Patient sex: F
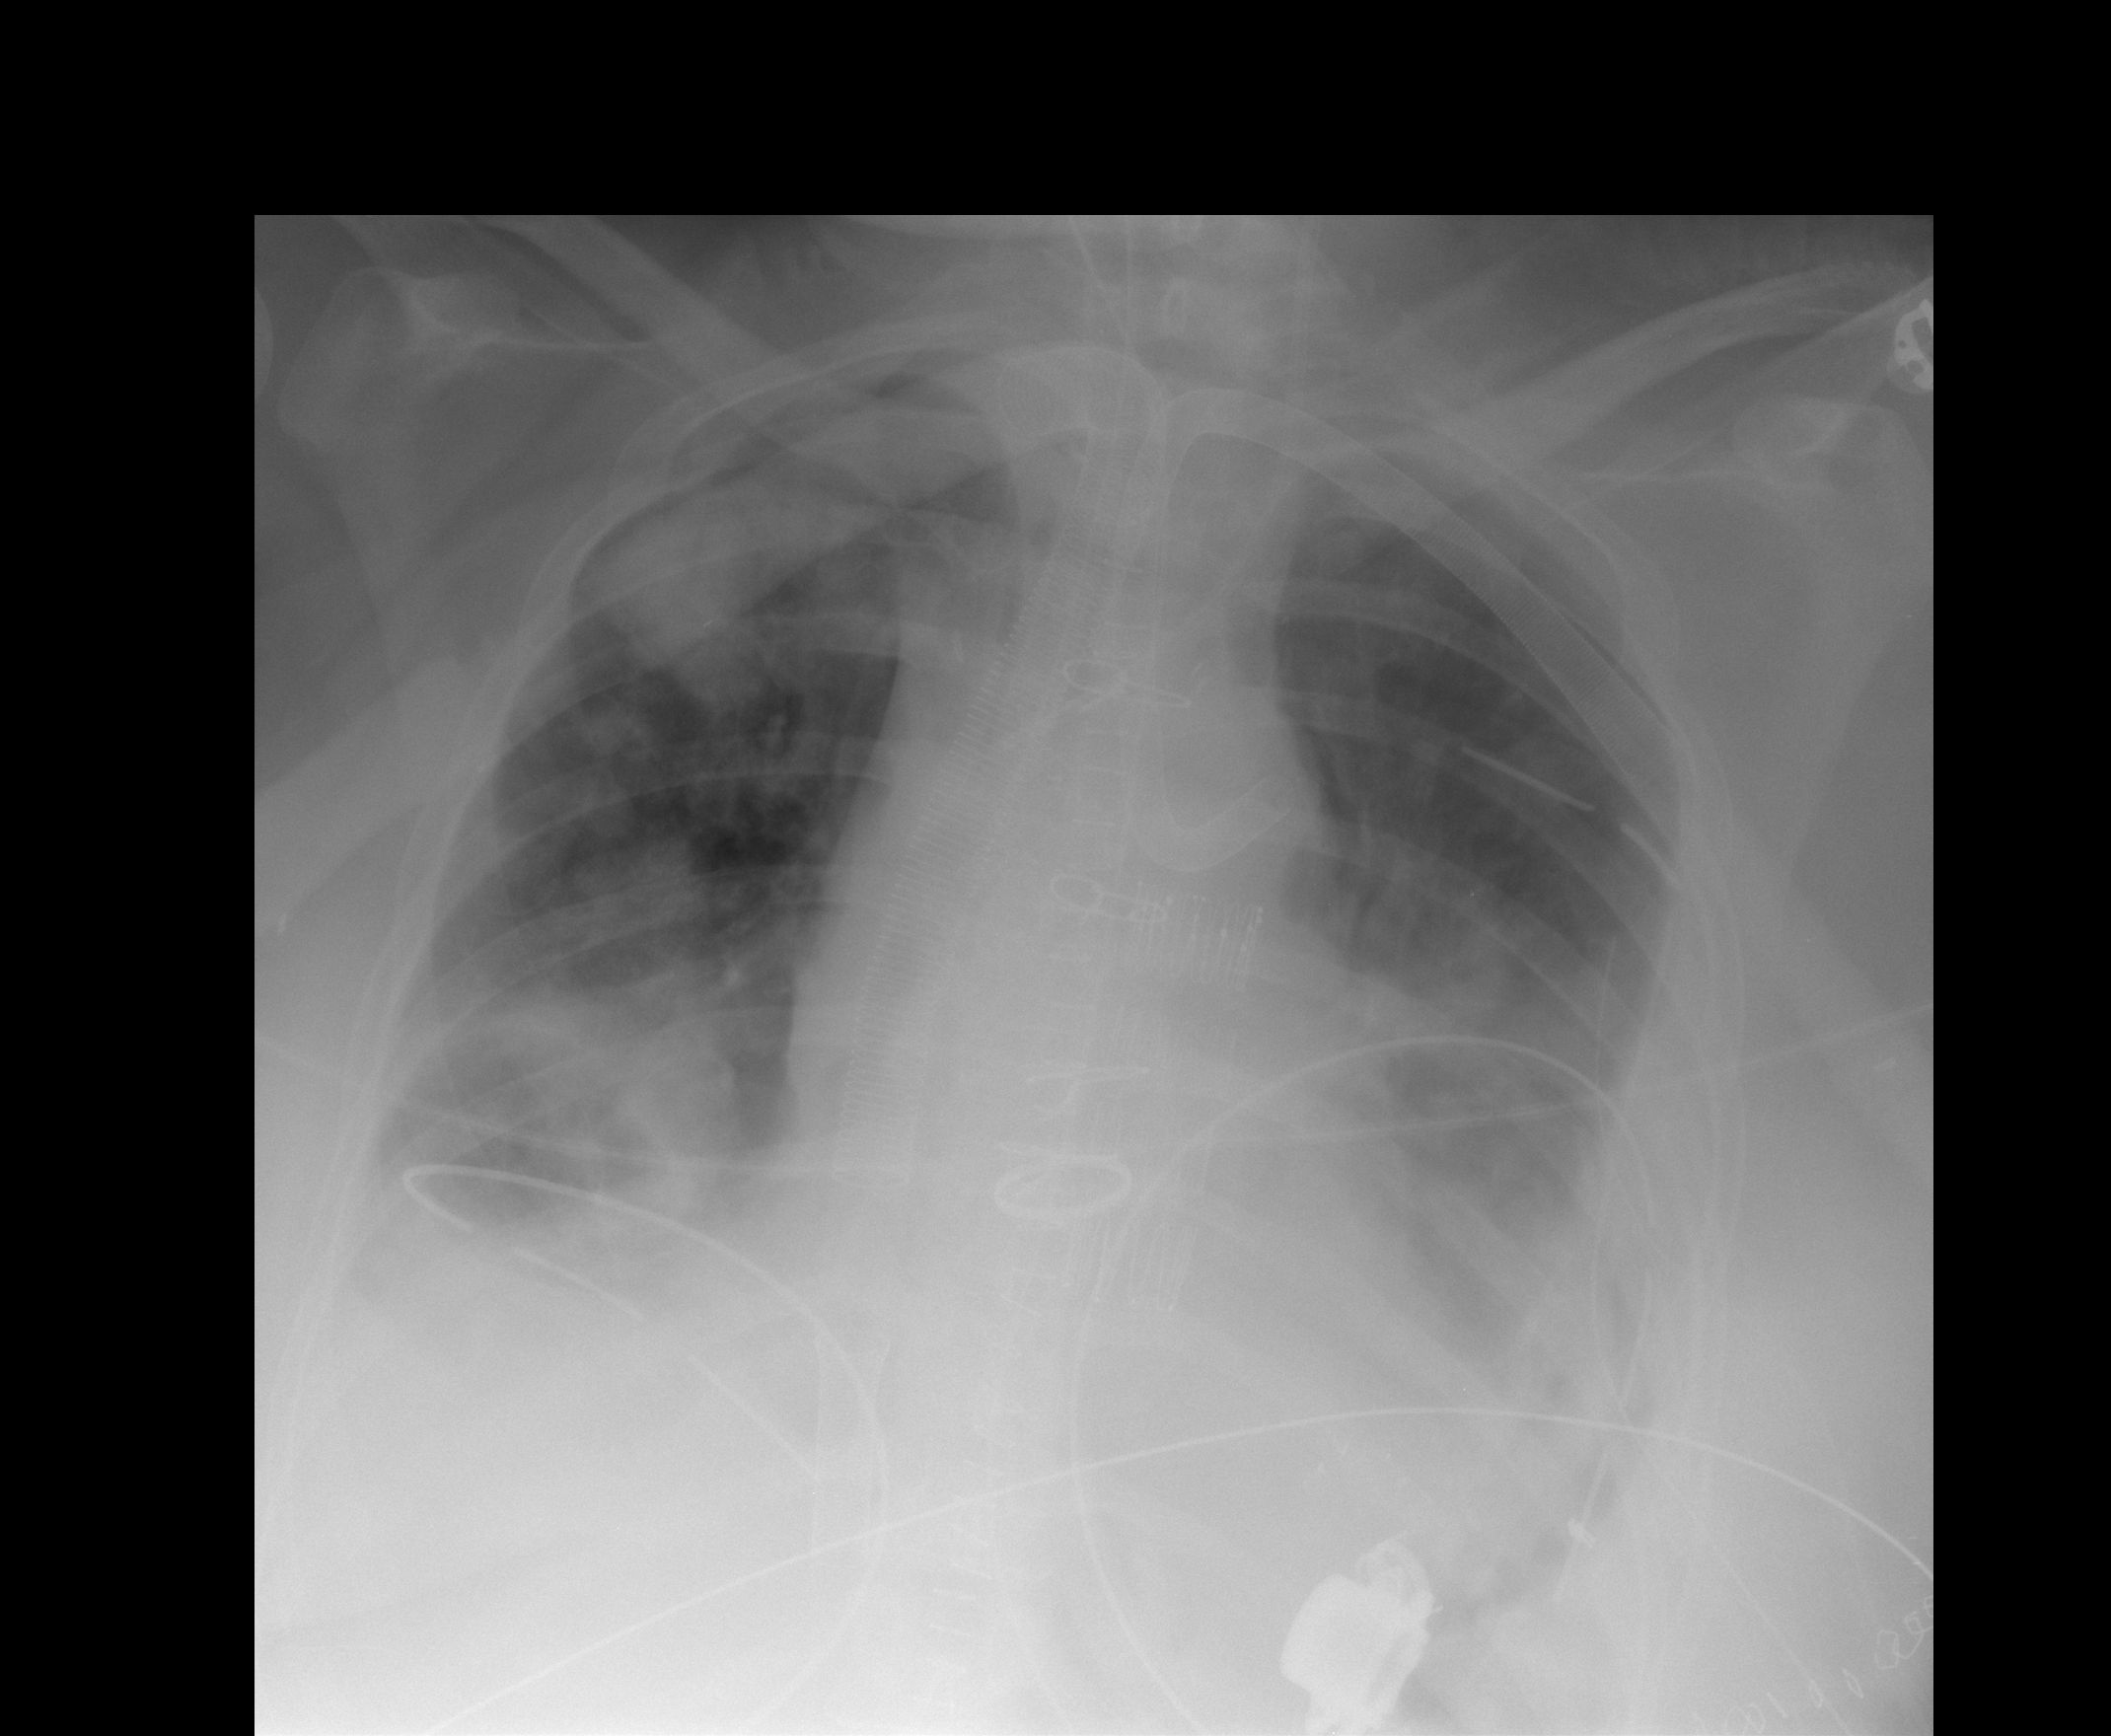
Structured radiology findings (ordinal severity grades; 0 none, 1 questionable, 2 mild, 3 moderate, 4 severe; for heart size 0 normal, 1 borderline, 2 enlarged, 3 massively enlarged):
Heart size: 1
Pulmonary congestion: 2
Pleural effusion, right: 2
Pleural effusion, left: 2
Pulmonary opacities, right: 3
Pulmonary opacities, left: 3
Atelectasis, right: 3
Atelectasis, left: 3